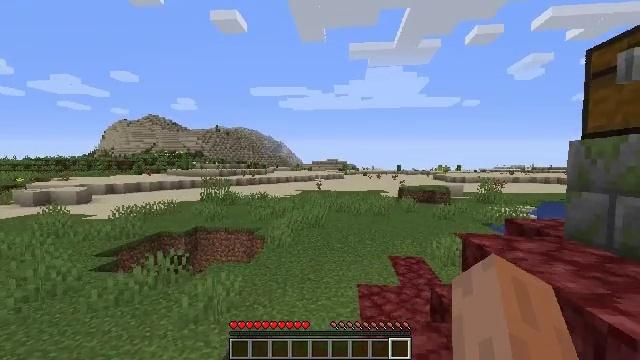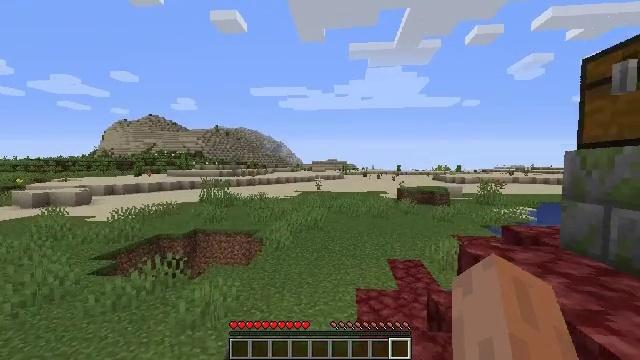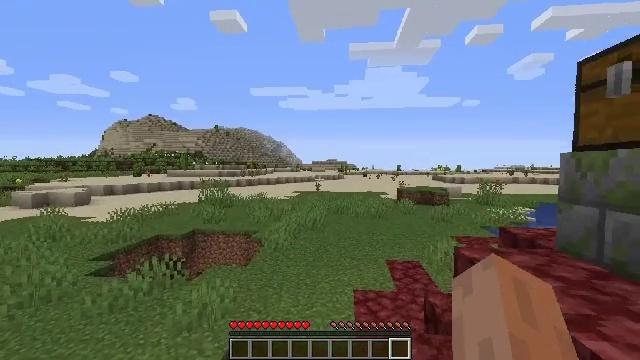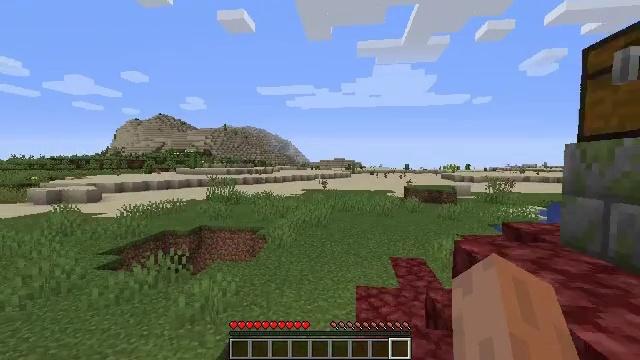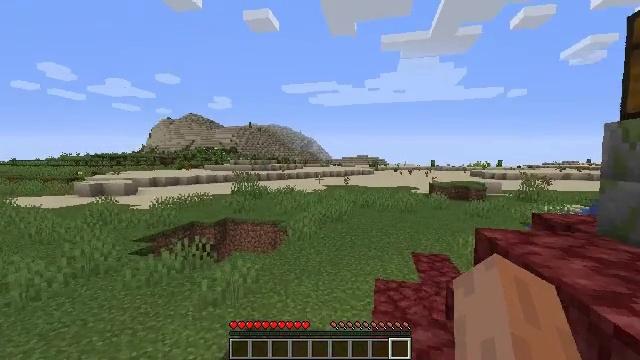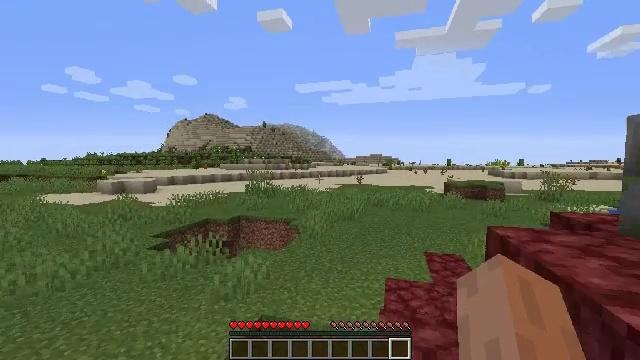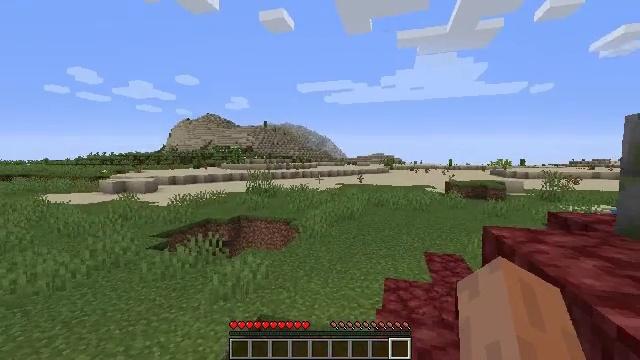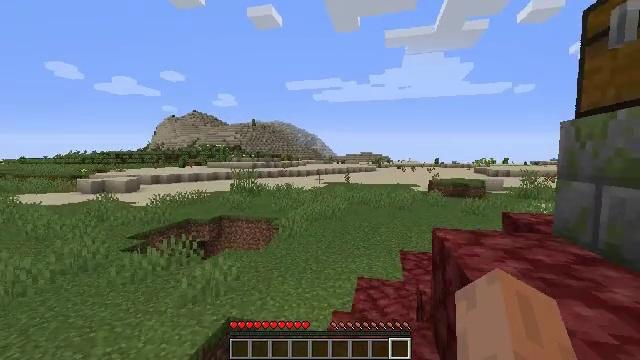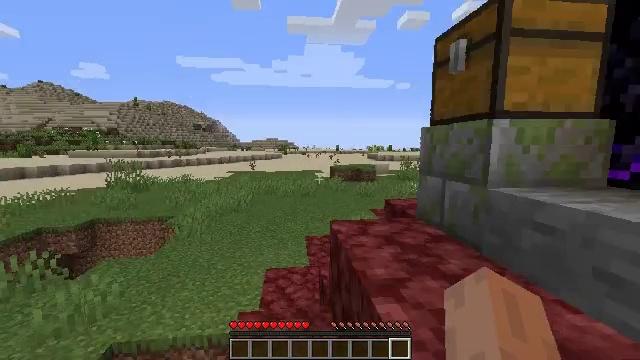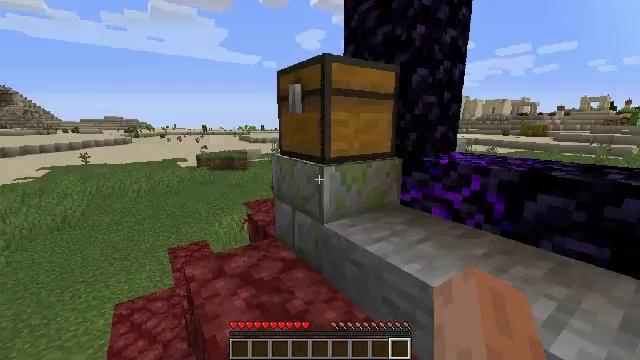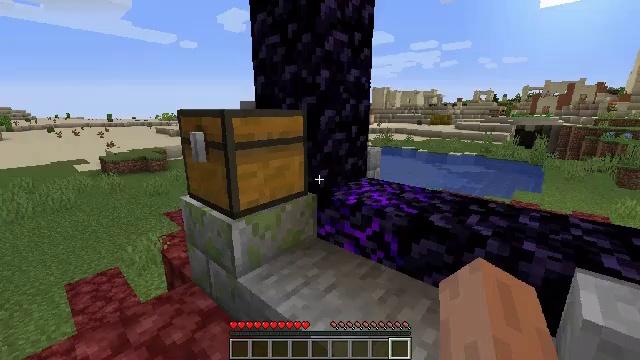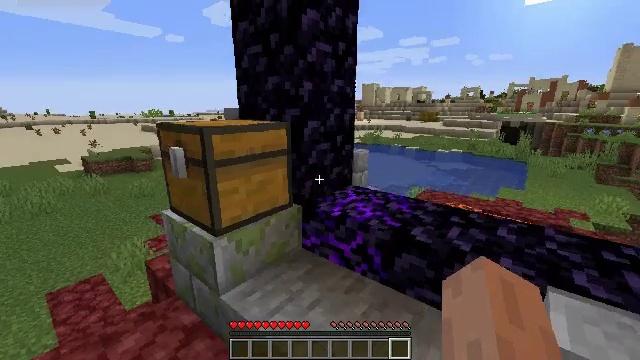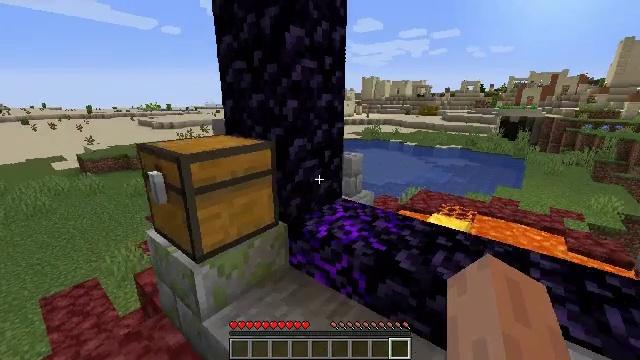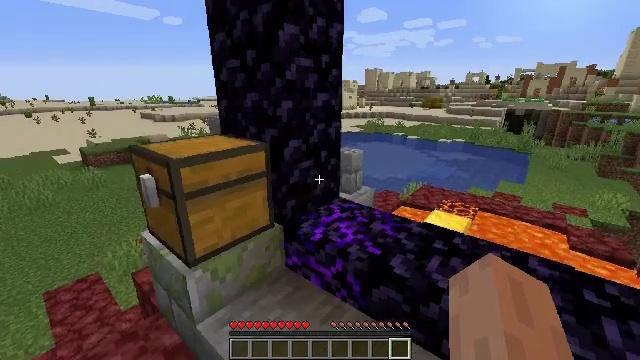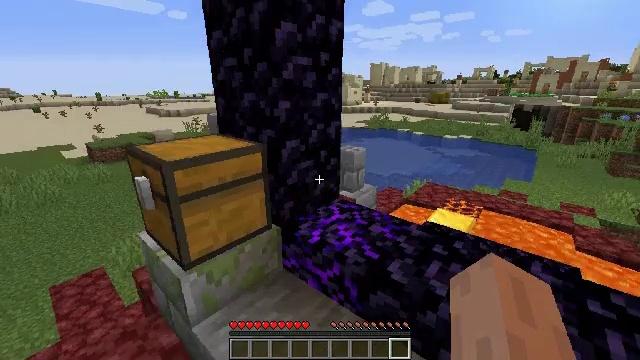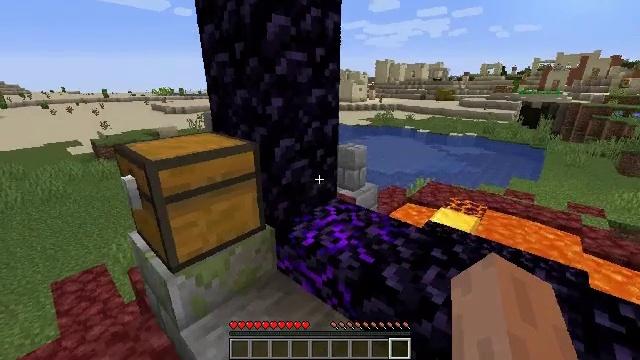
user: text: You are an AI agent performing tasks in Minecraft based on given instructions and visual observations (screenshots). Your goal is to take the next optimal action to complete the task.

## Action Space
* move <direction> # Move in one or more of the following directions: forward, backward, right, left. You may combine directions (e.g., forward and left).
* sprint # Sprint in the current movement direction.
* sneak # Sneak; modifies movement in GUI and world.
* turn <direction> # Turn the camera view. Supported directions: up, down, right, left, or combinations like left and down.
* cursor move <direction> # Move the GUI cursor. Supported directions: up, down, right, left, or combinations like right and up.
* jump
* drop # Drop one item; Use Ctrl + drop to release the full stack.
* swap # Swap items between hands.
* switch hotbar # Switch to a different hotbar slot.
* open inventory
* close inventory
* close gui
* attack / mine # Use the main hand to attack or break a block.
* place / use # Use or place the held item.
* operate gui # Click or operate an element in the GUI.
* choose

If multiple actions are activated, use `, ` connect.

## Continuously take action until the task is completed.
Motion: motion action
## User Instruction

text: Gather oak logs from trees.
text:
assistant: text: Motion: move right, jump
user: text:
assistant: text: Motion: move right, jump
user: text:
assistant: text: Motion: move right, turn left
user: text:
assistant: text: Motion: move right, turn left
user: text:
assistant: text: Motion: move right, turn left
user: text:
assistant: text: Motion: move right
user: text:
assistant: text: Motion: move right, turn right
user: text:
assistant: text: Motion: move right, turn right and down
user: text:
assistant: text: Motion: move right, turn right and down, jump
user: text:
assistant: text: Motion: move forward and move right, turn right and down, jump
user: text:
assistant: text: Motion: move forward and move right, turn right, jump
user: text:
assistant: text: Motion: move forward and move right, turn down, jump
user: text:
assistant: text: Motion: move forward, turn down
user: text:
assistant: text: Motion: turn left and down
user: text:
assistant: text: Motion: turn left
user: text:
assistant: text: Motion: no_op
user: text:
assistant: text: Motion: no_op
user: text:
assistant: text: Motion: no_op
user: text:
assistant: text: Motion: turn right and down
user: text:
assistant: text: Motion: turn right and down
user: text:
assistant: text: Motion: no_op
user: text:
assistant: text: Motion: no_op
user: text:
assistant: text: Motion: turn left and down
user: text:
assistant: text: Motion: turn left and down
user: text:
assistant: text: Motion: move forward
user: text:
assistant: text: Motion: move forward, jump
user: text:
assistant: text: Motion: move forward, turn right and down, jump
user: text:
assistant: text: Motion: move forward, turn right and down, jump
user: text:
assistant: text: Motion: move forward, turn right and down, jump
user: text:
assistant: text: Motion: move forward, turn right and down, jump